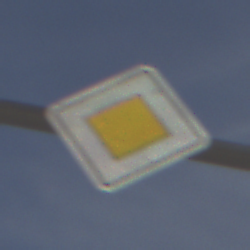
Verkehrszeichen: Vorfahrtsstrasse
Umgebung: Outdoor, Suburban
Tageszeit: MorningAfternoon
Wetter: PartlyCloudy
Licht: Natural
Jahreszeit: NotSpecified
Kontrast: HighContrast